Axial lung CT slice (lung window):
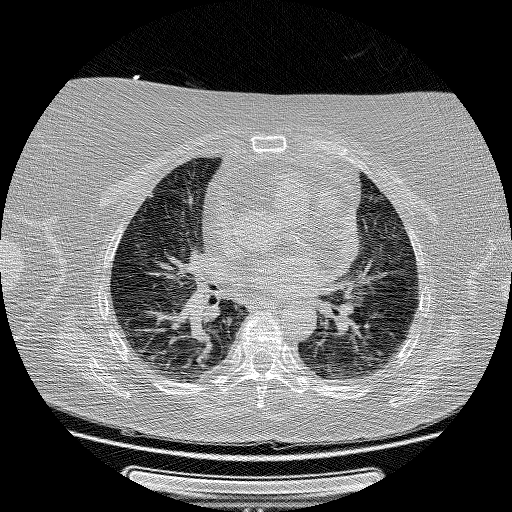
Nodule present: no